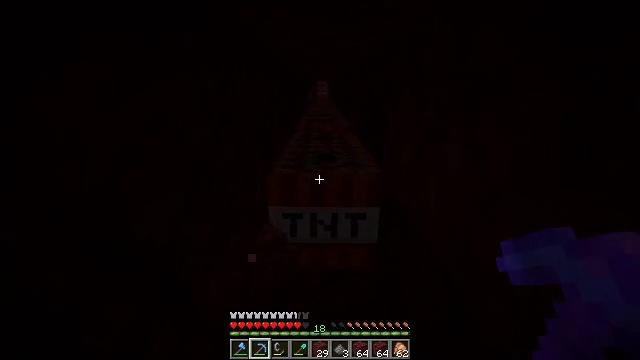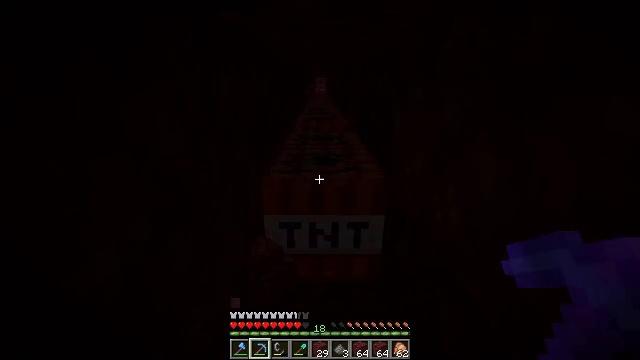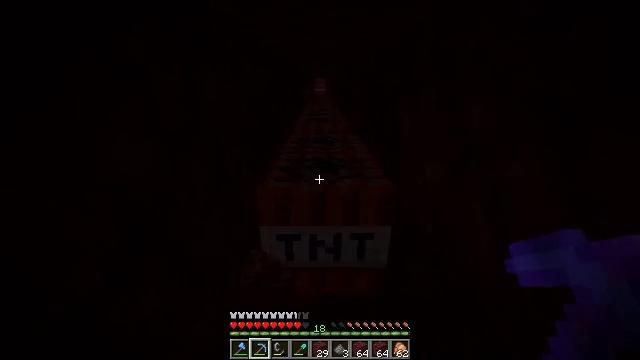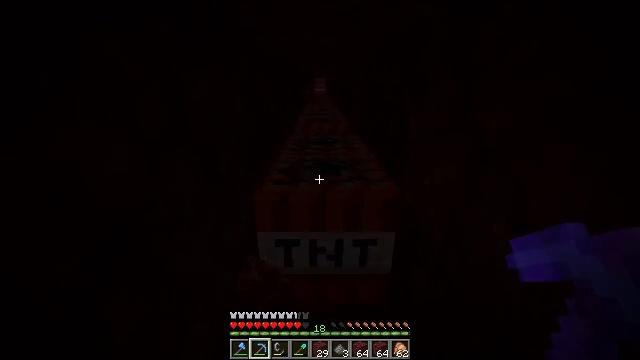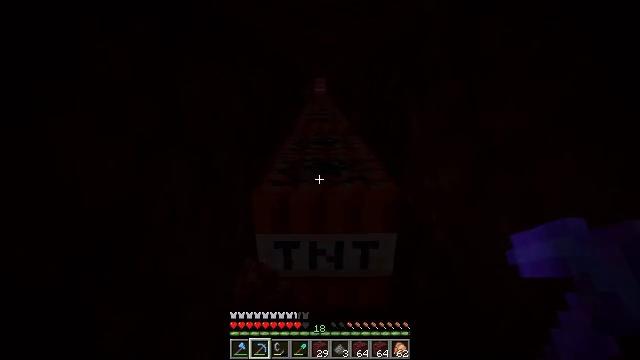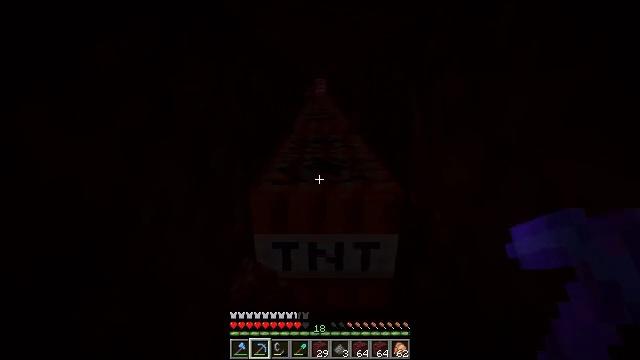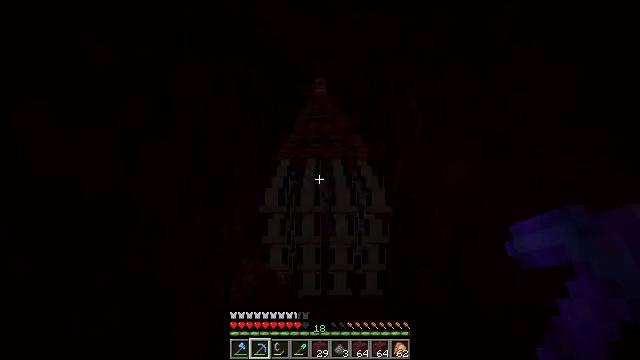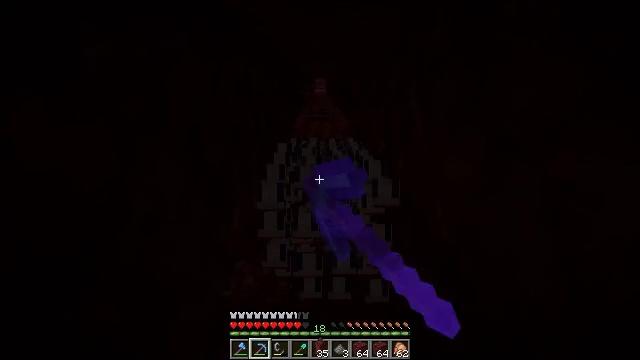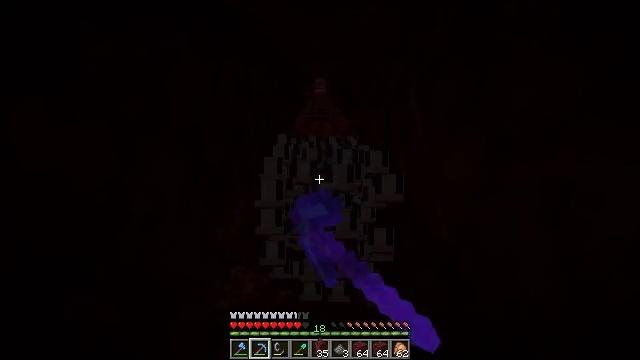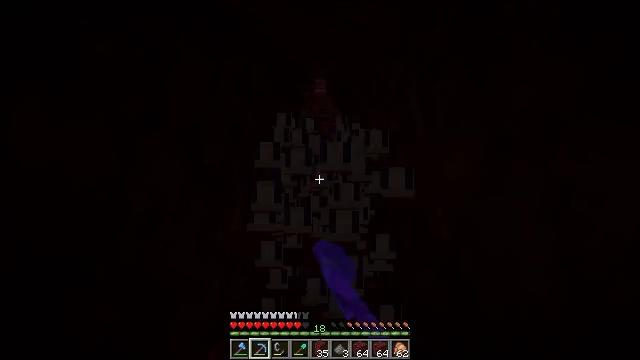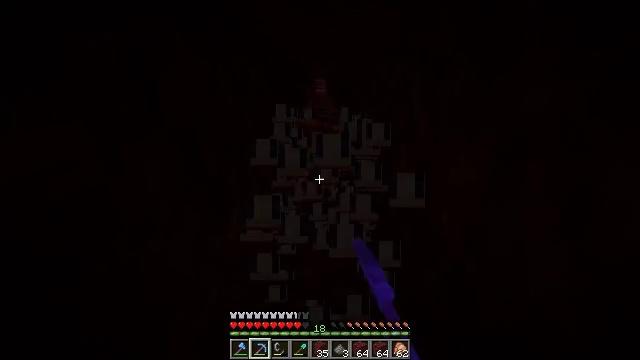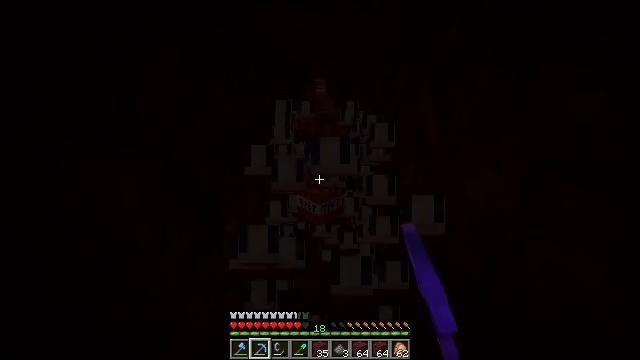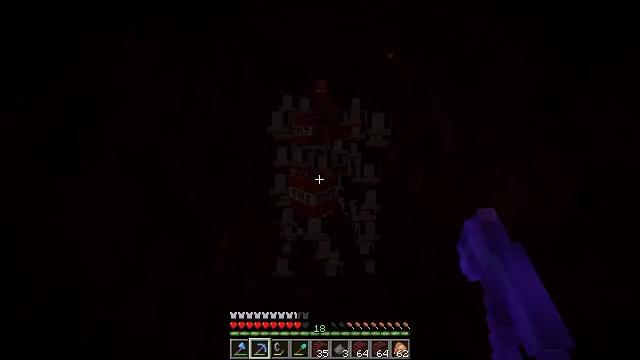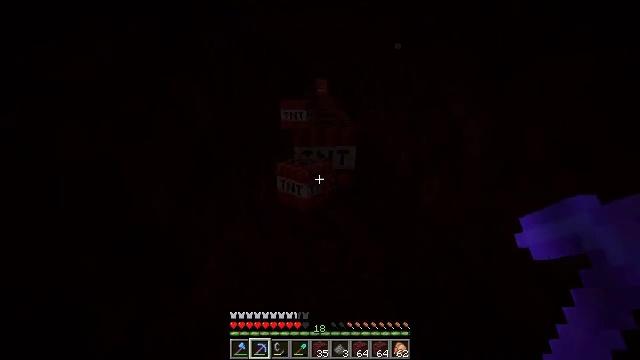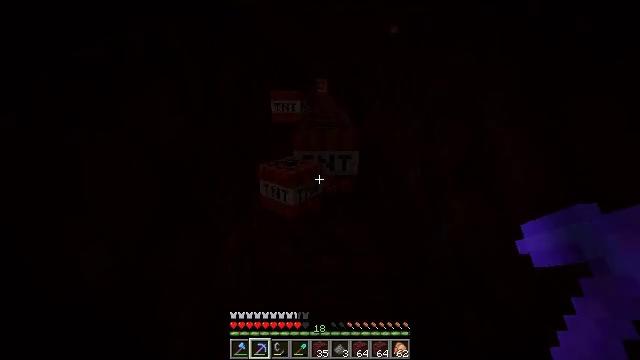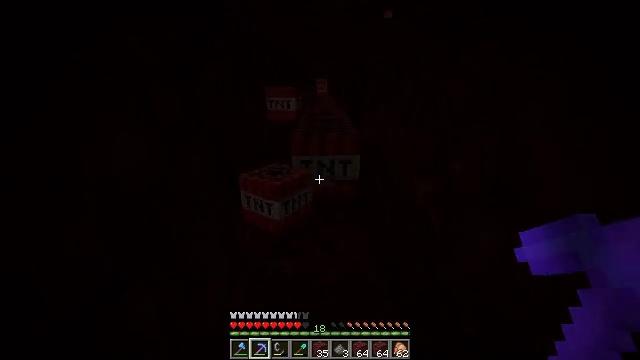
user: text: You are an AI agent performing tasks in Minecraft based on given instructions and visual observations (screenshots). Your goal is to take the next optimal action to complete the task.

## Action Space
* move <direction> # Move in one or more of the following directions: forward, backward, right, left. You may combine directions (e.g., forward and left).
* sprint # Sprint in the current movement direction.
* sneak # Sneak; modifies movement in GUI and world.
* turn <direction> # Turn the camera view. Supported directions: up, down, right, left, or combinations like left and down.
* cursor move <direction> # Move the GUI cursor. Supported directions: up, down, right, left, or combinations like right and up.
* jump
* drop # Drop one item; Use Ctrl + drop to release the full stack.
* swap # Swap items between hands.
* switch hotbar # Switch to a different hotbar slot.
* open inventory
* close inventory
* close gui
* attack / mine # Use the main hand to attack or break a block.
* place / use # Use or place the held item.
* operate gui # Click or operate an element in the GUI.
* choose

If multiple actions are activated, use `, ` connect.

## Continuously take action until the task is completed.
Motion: motion action
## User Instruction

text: Destroy the TNT to retrieve it.
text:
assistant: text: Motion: move forward
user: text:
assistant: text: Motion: no_op
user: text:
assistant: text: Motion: no_op
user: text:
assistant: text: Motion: no_op
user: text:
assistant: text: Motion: no_op
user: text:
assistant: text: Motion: attack / mine
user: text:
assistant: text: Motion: attack / mine
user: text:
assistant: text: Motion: attack / mine
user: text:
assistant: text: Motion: no_op
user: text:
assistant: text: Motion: move forward
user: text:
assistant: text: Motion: move forward
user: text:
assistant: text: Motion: move forward
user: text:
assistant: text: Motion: move forward
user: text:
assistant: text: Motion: move forward
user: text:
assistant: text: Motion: move forward
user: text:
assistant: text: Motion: no_op
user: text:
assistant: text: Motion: no_op
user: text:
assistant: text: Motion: no_op
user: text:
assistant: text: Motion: no_op
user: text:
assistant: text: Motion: no_op
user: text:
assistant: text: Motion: no_op
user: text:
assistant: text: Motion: no_op
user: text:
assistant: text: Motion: no_op
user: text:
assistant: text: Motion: no_op
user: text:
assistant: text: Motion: no_op
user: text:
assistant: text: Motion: move forward
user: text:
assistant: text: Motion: move forward
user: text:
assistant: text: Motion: move forward
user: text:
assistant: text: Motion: move forward, attack / mine
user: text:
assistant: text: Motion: move forward, attack / mine